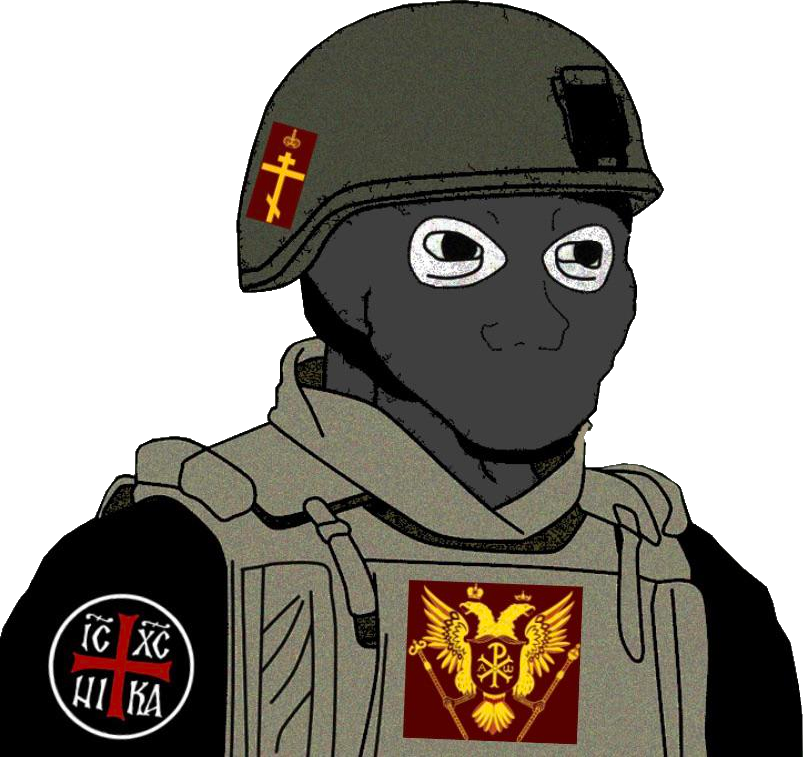
Label: 5_Doomer